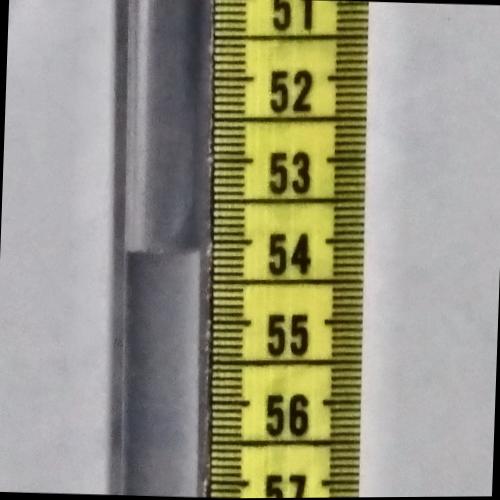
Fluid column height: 54.1 cm